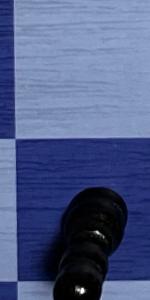
Label: Pawn_White